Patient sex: M
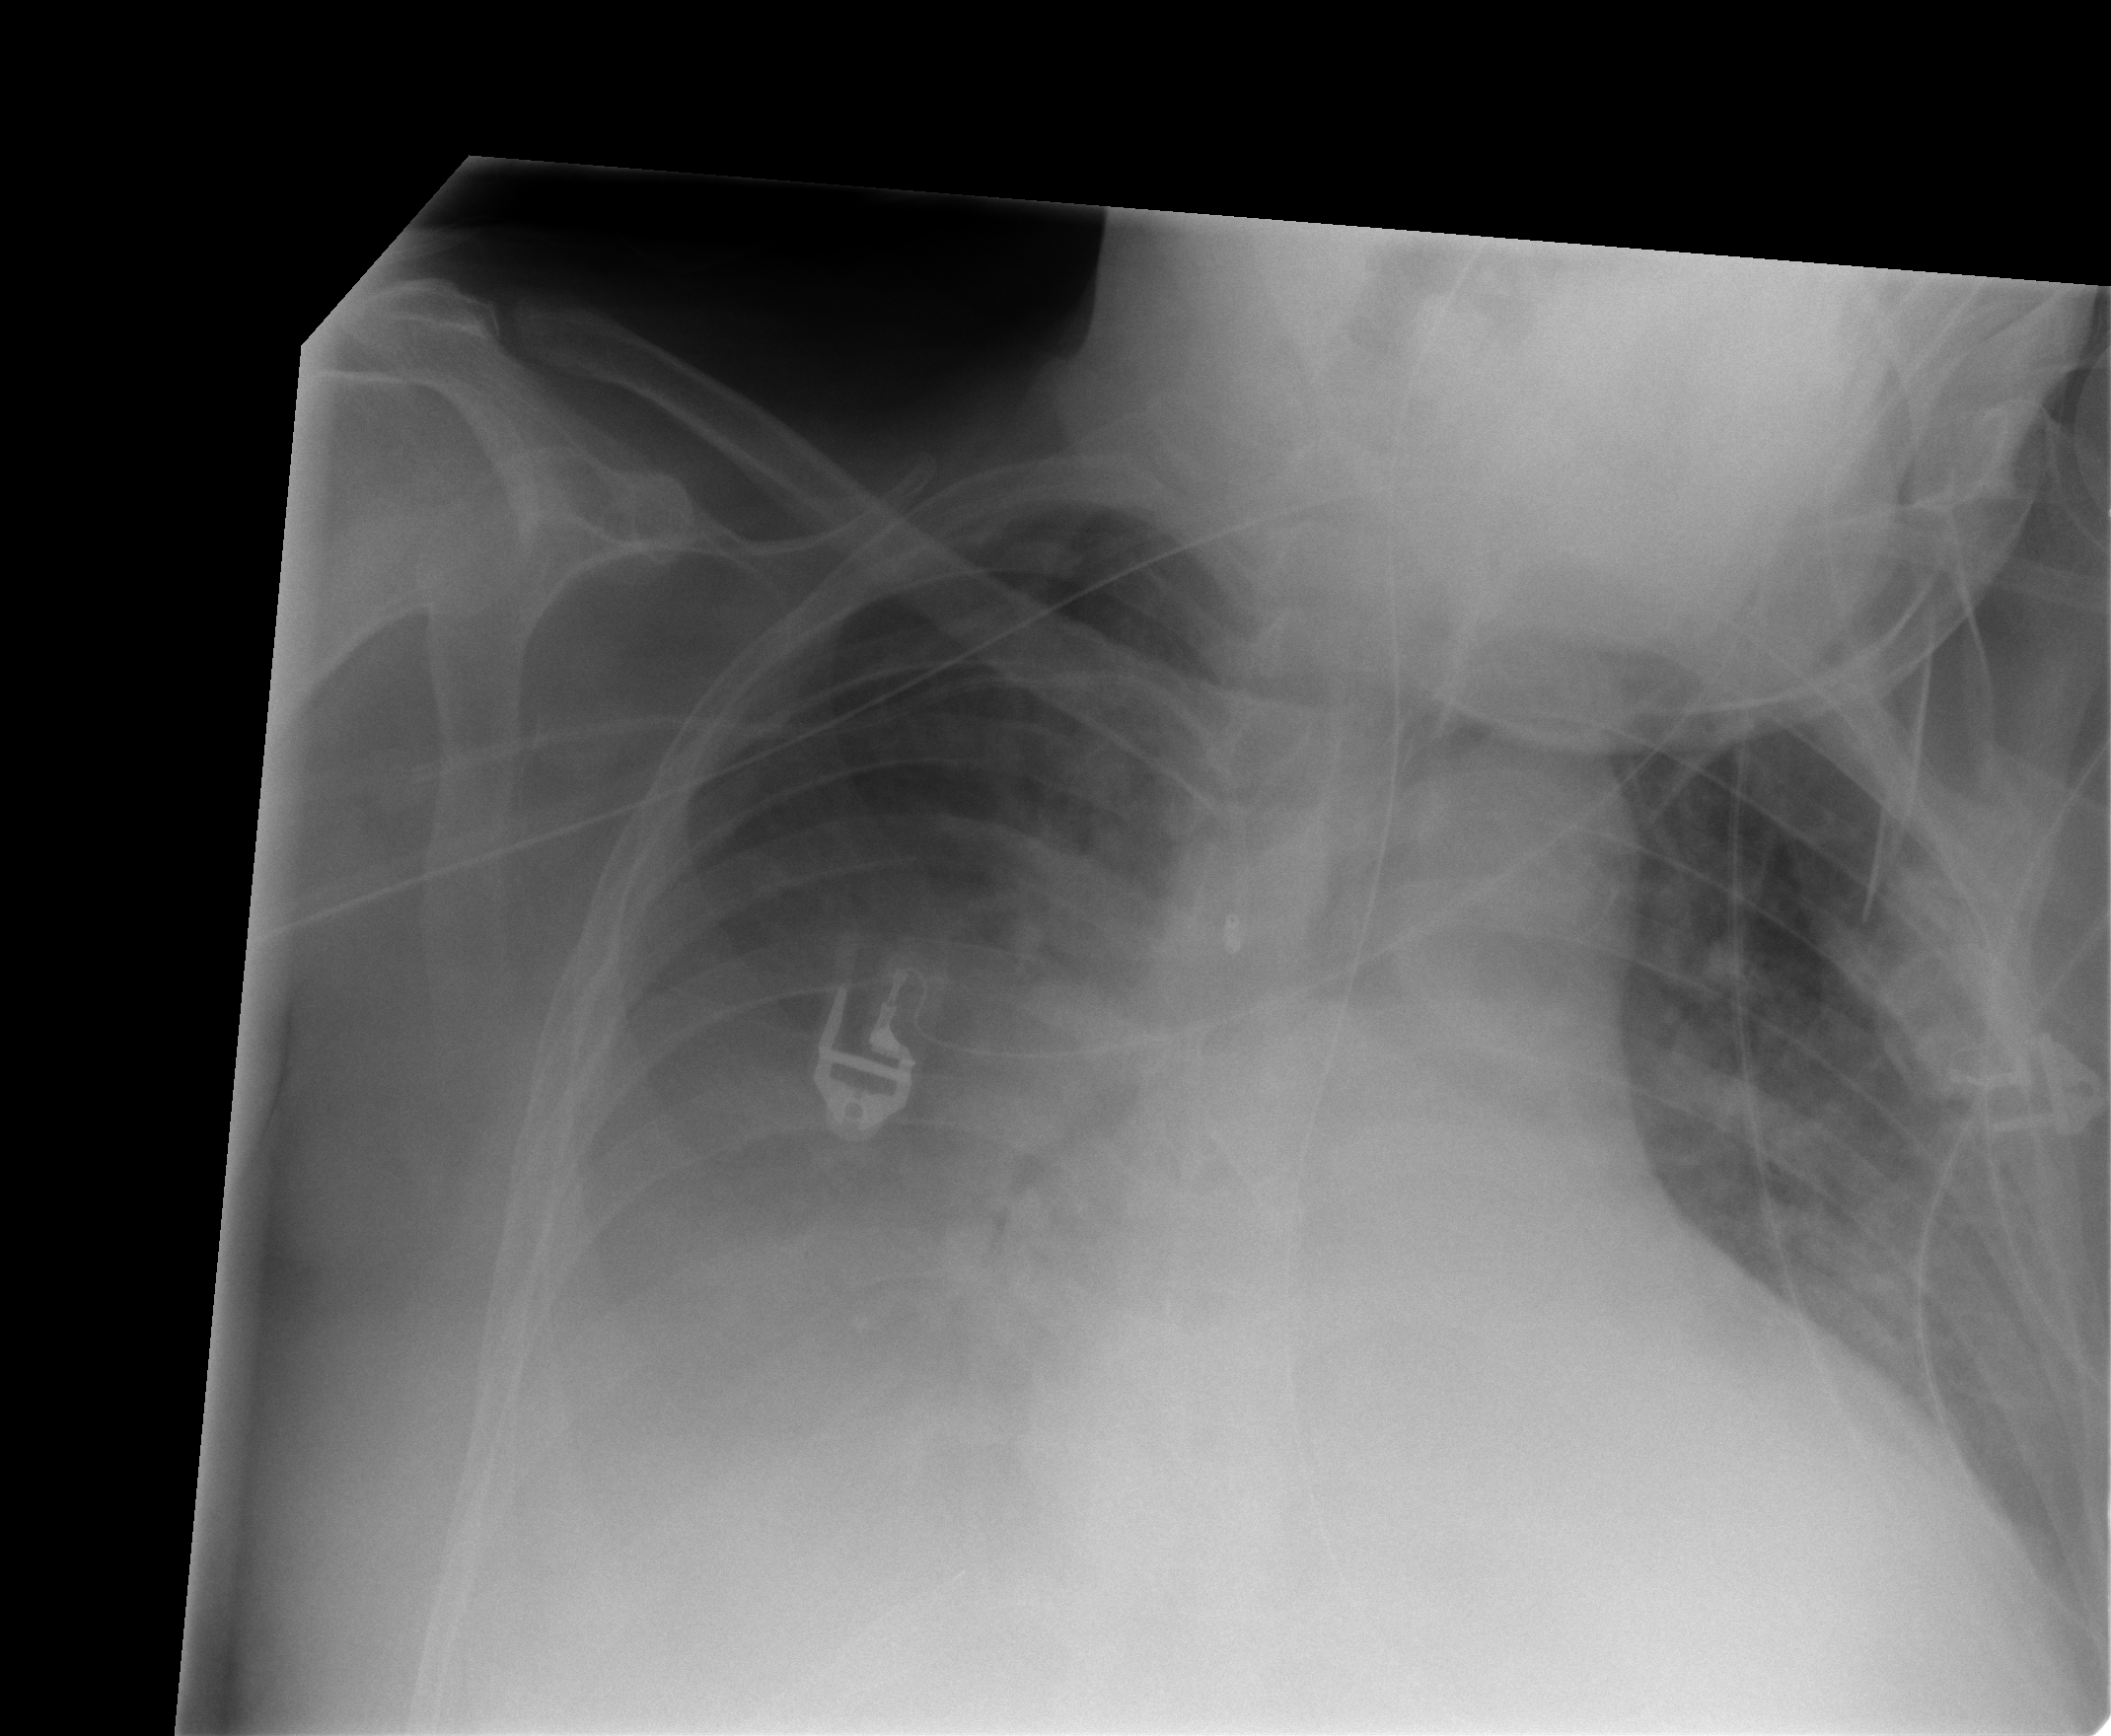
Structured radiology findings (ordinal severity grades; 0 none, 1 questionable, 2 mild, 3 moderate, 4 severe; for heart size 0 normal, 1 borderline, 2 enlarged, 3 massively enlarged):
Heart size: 2
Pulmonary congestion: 2
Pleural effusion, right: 3
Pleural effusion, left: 2
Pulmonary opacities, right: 1
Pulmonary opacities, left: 1
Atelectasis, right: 3
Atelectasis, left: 3